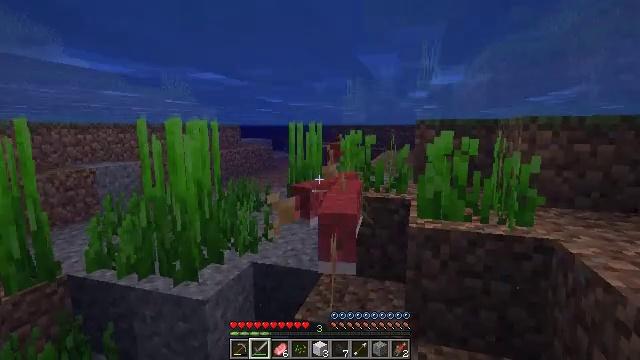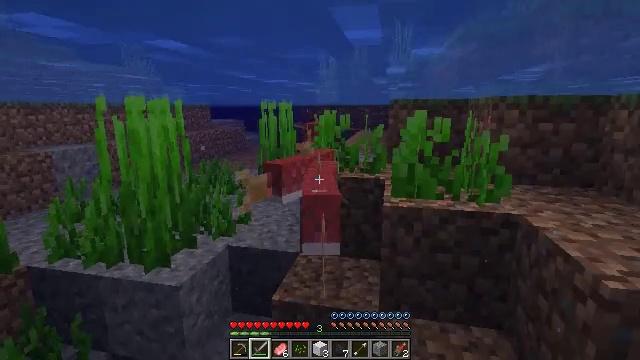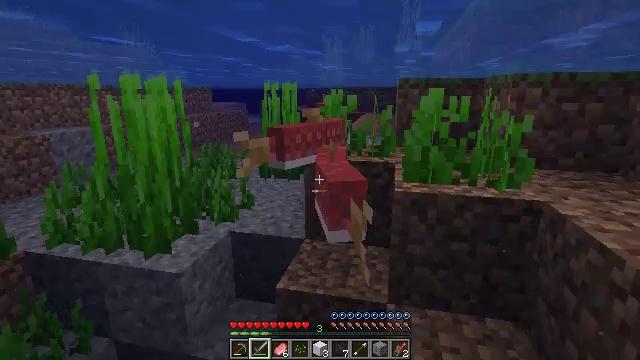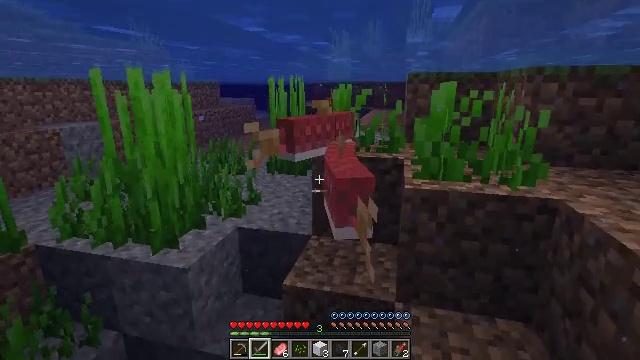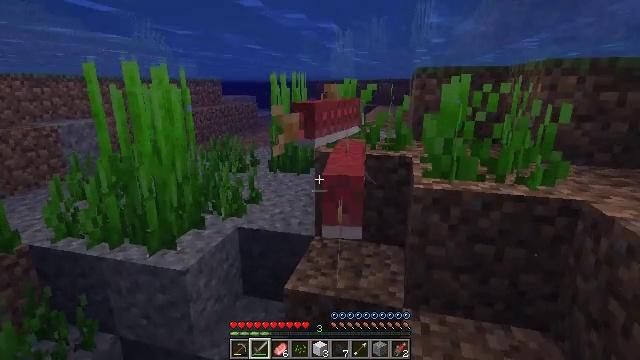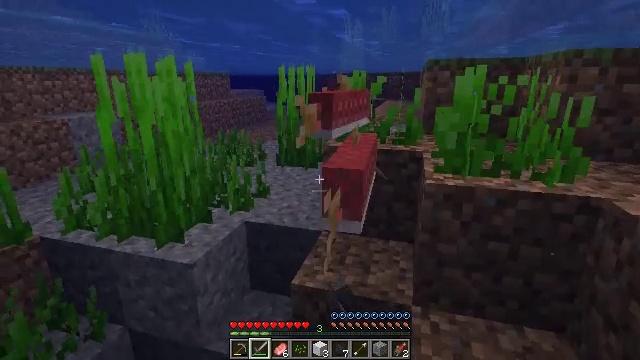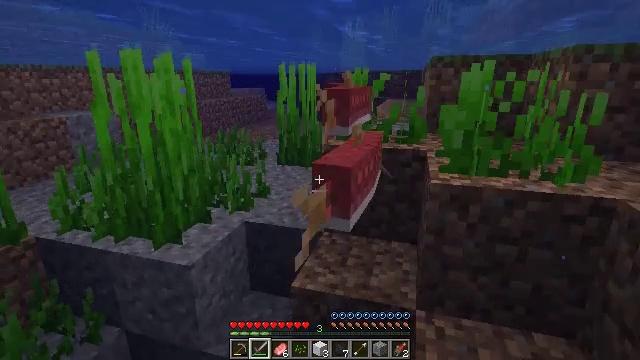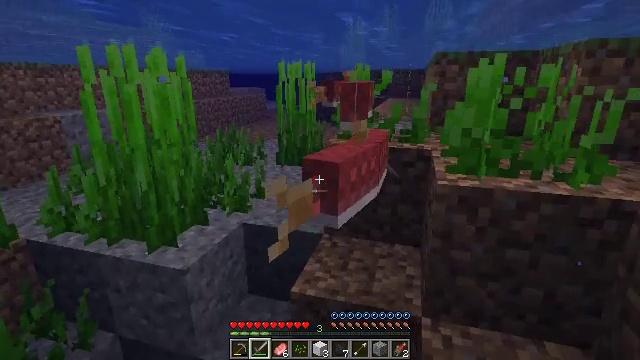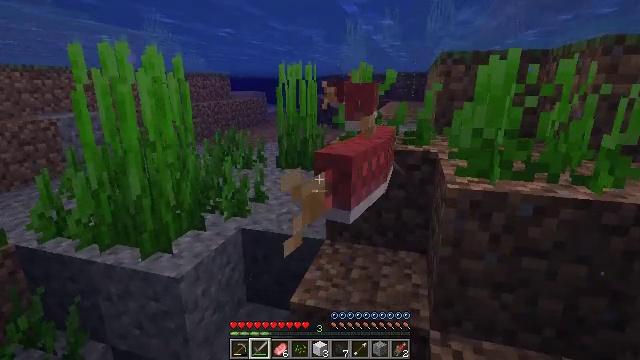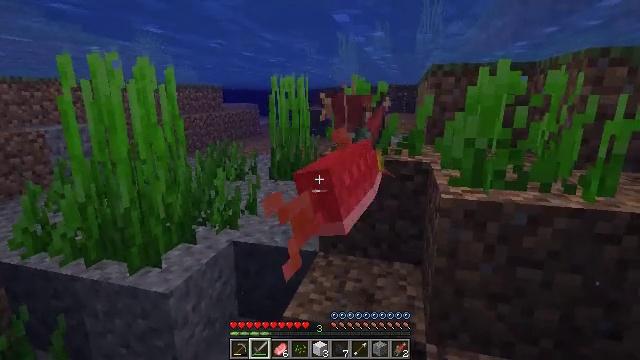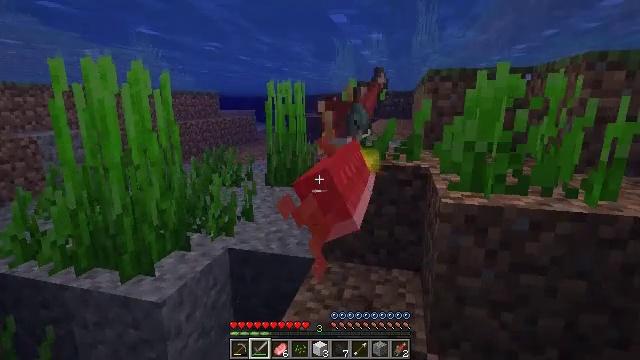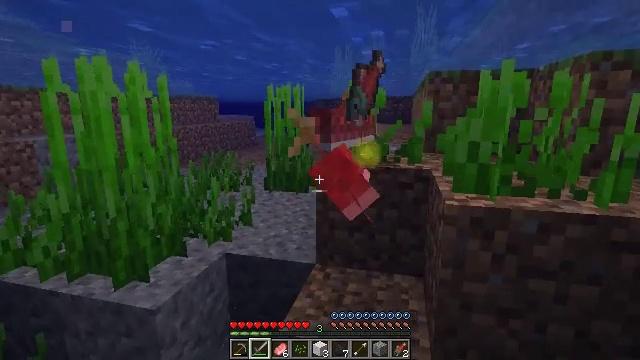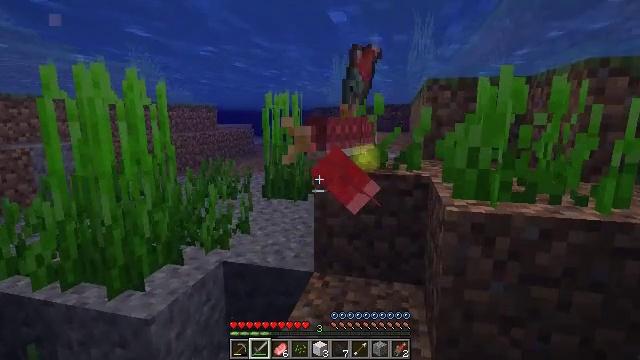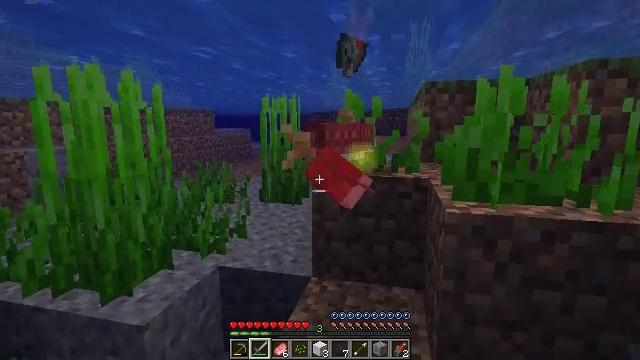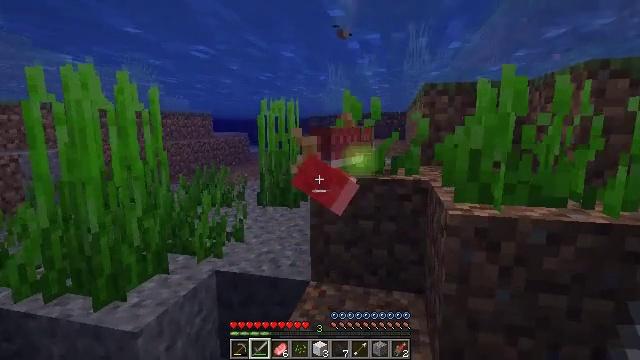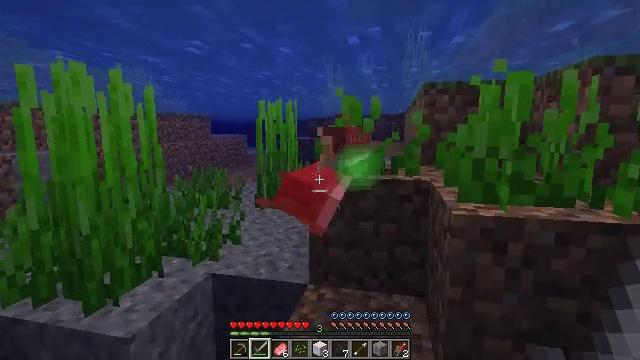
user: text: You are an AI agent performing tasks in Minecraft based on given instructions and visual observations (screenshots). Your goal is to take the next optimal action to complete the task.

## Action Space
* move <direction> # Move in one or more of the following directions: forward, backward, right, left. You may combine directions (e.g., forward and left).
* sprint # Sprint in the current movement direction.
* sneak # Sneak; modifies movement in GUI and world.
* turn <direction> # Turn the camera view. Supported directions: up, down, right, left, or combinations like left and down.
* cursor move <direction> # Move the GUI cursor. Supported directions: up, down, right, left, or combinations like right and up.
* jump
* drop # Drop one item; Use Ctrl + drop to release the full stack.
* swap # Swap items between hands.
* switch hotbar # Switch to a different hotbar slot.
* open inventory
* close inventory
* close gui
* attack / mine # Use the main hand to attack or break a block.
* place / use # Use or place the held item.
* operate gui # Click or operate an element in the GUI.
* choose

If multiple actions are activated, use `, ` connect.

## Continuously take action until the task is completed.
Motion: motion action
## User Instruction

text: Fish and kill the salmon.
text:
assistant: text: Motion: move forward, turn right and down
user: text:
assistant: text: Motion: move forward, turn down
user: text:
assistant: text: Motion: move forward, turn left
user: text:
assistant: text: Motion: move forward, attack / mine
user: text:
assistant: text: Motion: move forward, turn left and down, attack / mine
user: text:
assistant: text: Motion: move forward
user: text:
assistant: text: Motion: no_op
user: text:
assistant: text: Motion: no_op
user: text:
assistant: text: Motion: turn right and up
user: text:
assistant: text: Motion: turn up
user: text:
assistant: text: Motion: turn up
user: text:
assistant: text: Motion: turn up
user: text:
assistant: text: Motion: move forward
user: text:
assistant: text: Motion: move forward
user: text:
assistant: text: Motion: move forward
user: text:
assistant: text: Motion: move forward, turn up
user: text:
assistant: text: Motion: move forward, turn right and up
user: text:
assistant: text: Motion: move forward, turn up
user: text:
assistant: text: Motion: move forward, jump
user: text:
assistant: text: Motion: move forward, jump
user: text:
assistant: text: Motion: move forward, jump
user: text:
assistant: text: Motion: move forward, jump
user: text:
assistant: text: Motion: move forward, jump
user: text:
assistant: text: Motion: move forward, jump
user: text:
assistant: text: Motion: move forward, jump
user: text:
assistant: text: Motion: move forward, jump
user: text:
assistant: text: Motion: move forward, turn right and down
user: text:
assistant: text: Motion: move forward, turn right and down
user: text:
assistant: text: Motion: move forward, turn down
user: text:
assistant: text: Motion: move forward